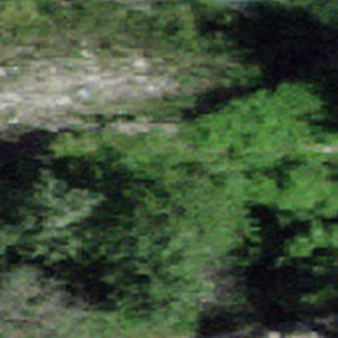
Label: other